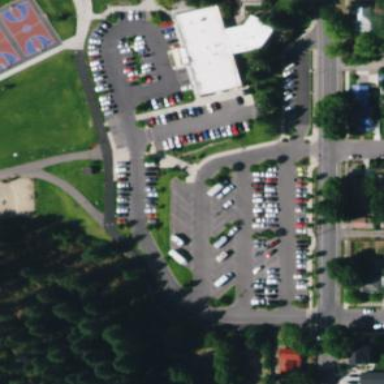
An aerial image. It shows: Parking area.